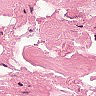
Metastatic tissue present: no